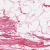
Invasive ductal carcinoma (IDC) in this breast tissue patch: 0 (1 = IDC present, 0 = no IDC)